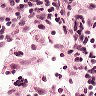
Metastatic tissue present: no